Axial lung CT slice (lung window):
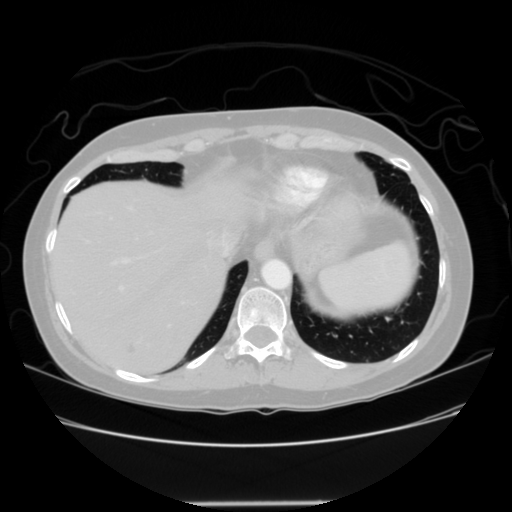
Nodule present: no